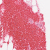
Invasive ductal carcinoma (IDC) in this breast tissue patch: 0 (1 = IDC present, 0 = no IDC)